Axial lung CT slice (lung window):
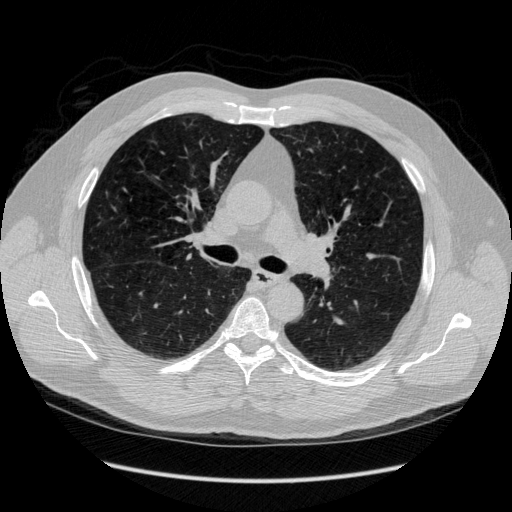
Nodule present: no